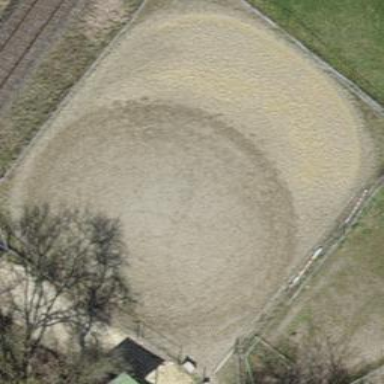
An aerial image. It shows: Area designated for horse riding.